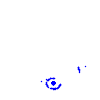
Particle: electron